Aerial crown-view tile of a tropical tree (Barro Colorado Island, Panama), acquired 20241216:
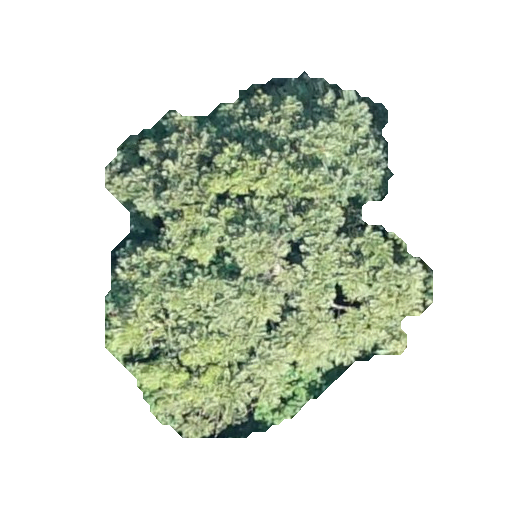
Species: Jacaranda copaia
GBIF accepted scientific name: Jacaranda copaia
Crown area: 123.567 m²